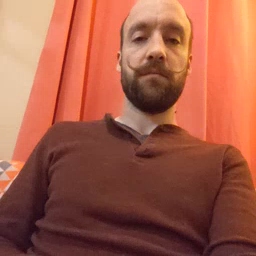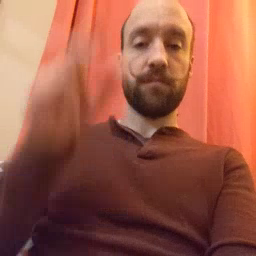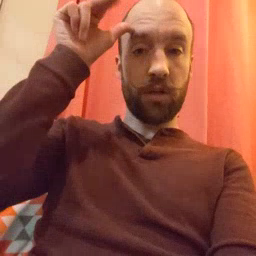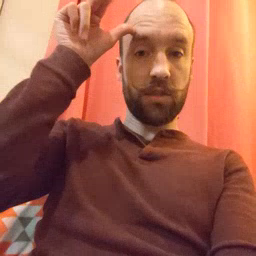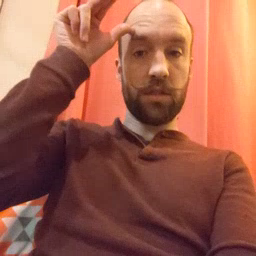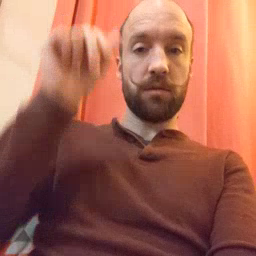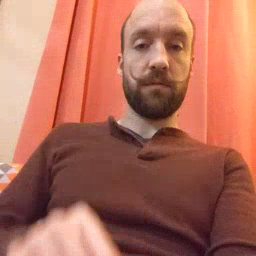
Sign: horse